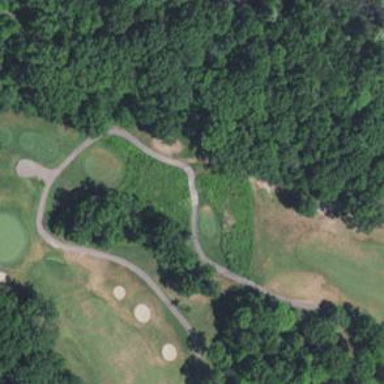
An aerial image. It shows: Pathway for golf carts.